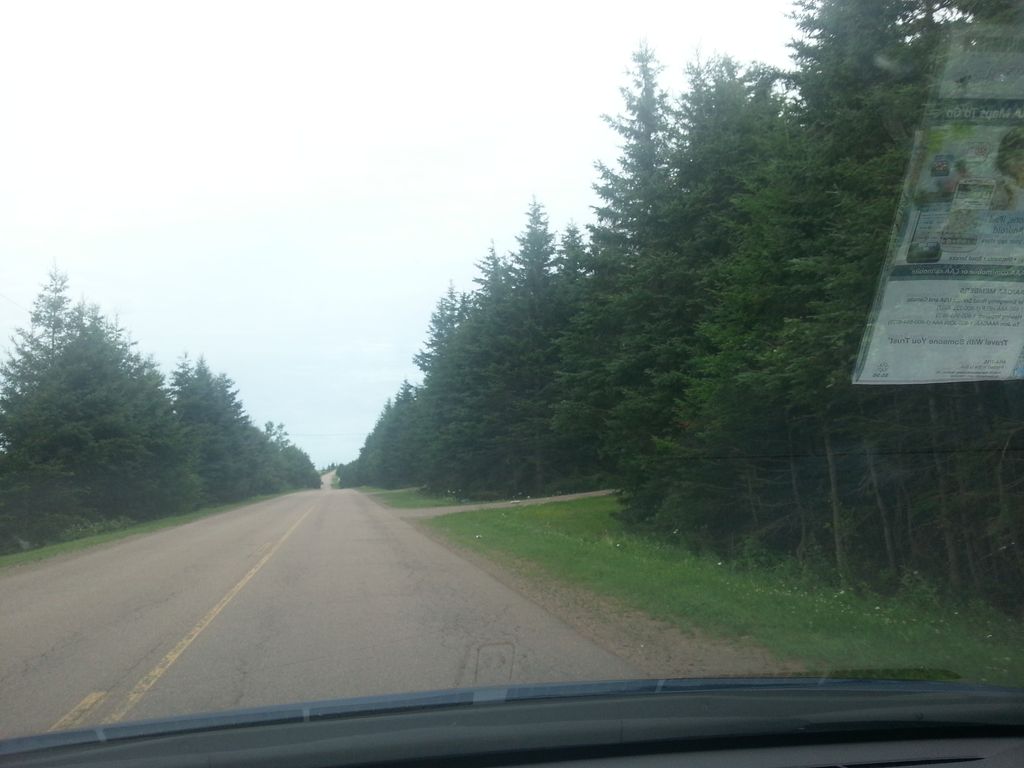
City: charlottetown